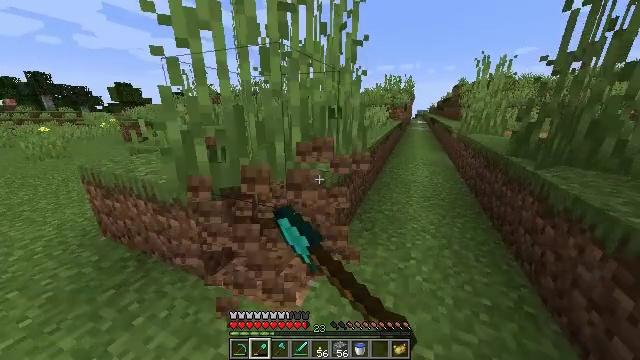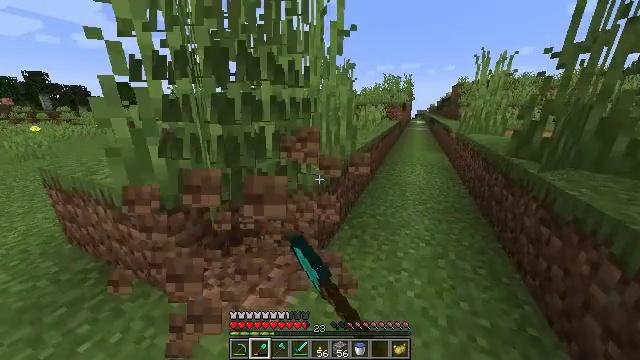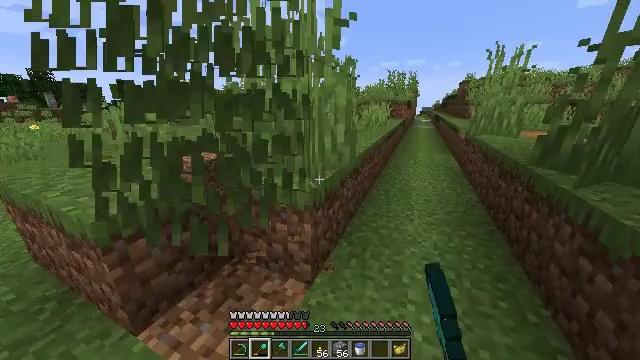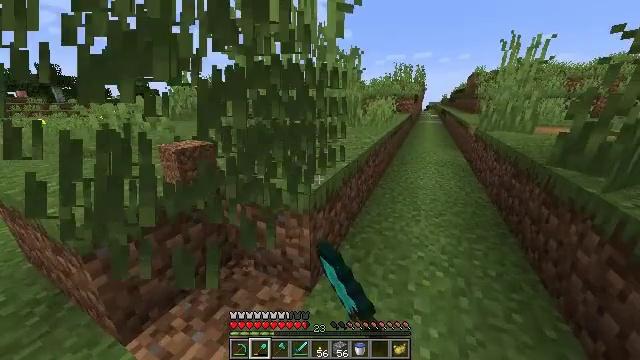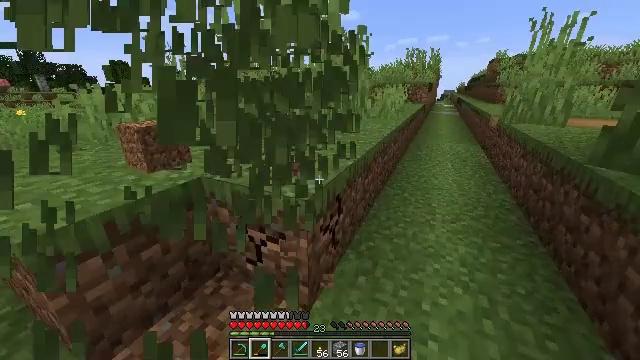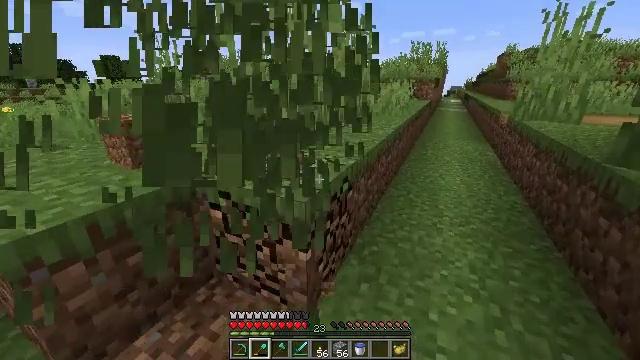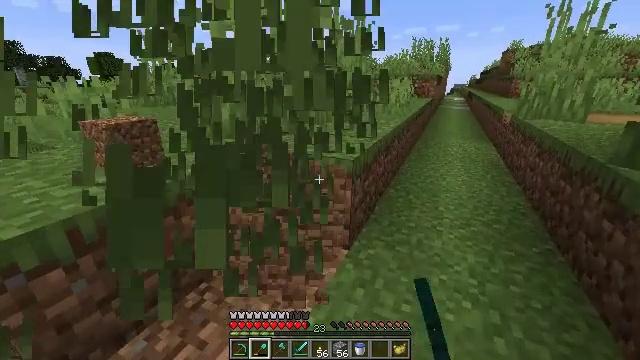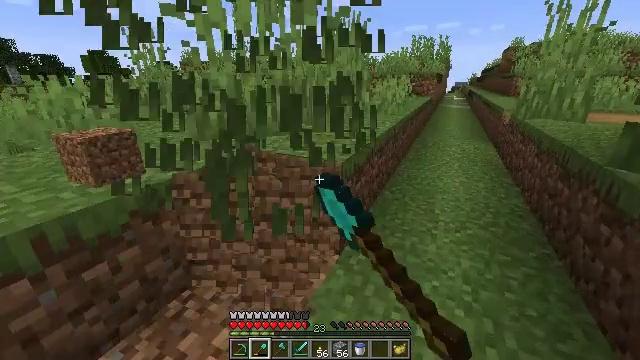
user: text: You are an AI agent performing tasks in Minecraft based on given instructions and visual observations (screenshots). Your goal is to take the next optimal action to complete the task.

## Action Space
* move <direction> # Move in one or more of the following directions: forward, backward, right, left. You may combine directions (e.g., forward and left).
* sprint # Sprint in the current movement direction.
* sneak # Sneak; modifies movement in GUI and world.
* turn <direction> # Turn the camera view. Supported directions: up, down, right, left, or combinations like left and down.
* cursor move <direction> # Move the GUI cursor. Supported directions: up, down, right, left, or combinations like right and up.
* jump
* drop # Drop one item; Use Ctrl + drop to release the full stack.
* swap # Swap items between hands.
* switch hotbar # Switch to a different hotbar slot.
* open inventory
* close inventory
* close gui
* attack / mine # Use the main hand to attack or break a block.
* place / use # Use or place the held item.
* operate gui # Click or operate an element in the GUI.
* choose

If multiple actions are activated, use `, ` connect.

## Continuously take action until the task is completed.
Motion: motion action
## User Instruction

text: Harvest tall grass for seeds.
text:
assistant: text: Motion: move forward, attack / mine
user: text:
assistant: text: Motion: move forward, attack / mine
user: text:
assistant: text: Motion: turn left and down, attack / mine
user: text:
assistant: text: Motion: turn down, attack / mine
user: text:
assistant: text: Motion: attack / mine
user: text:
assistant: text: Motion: move right, attack / mine
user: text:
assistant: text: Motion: move forward and move right, attack / mine
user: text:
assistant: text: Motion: attack / mine